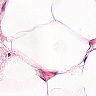
Metastatic tissue present: no